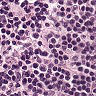
Metastatic tissue present: no